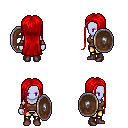
a pixel art fantasy rpg character, female body template, dark elf, purple skin, brown pirate shirt, gold greaves, red extra-long hairstyle, leather bracers, maroon shoes, shield, four views (front, back, left, right), 2x2 character sprite sheet, small pixel art, hard edges, no anti-aliasing